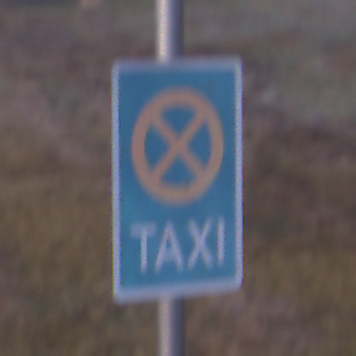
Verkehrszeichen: Taxenstand
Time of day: SunriseSunset
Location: Outdoor (Nature)
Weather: Clear
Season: NotSpecified
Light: Natural